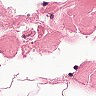
Metastatic tissue present: no